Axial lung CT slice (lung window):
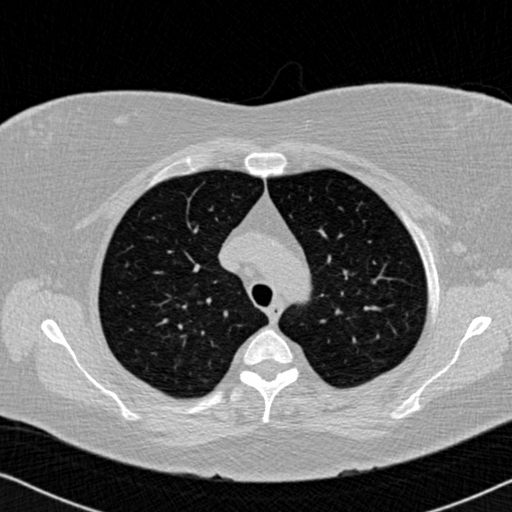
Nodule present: no